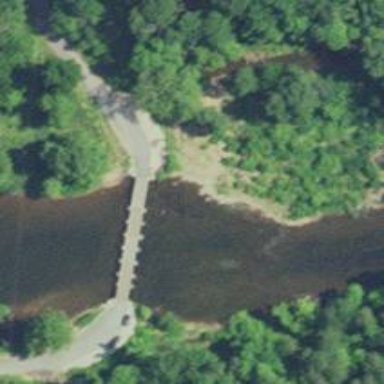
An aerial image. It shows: Unclassified road with low water crossing bridge.